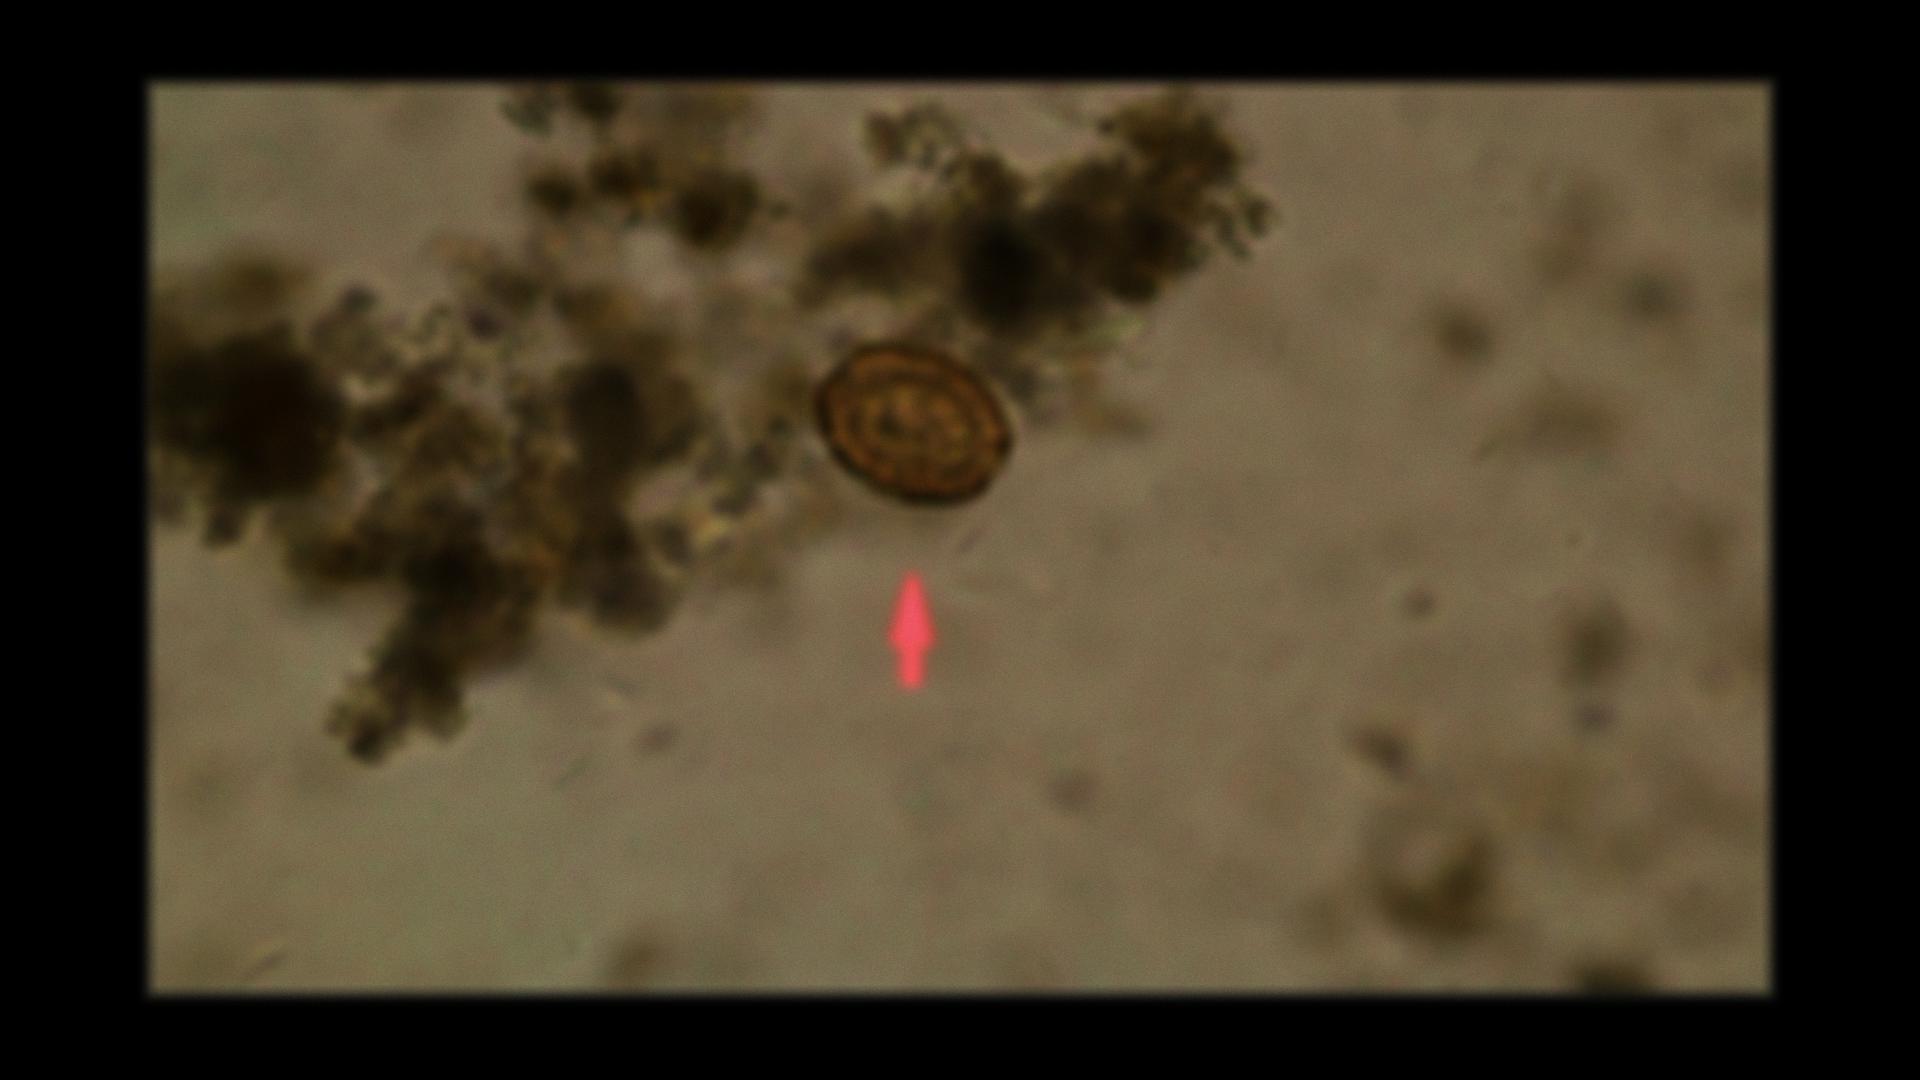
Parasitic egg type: Ascaris lumbricoides